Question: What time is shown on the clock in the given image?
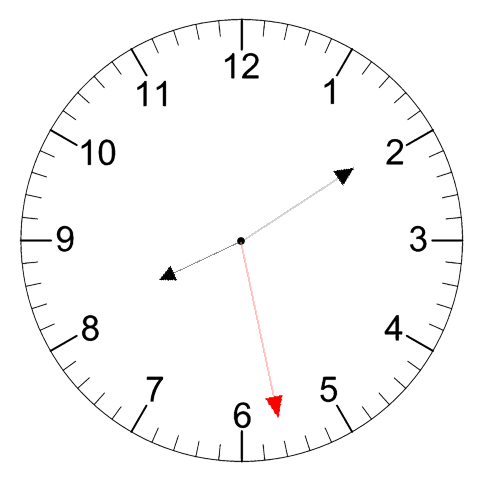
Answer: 08:09:28